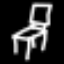
Label: chair